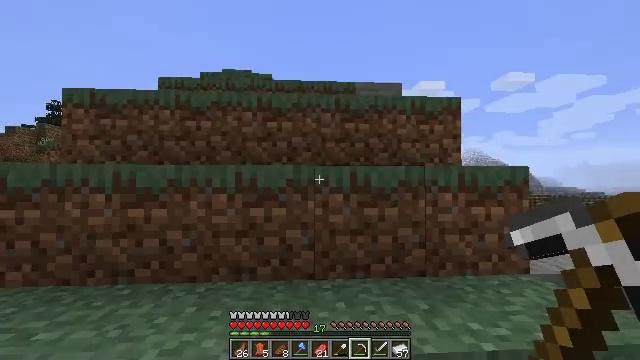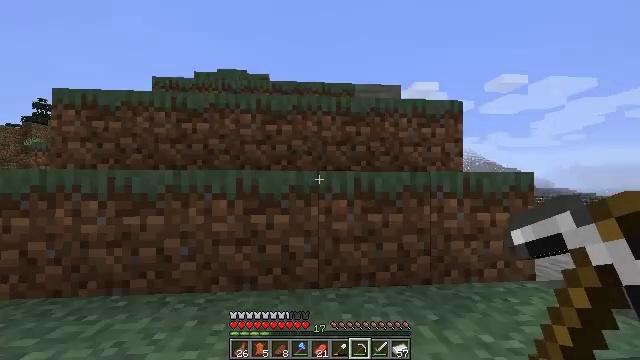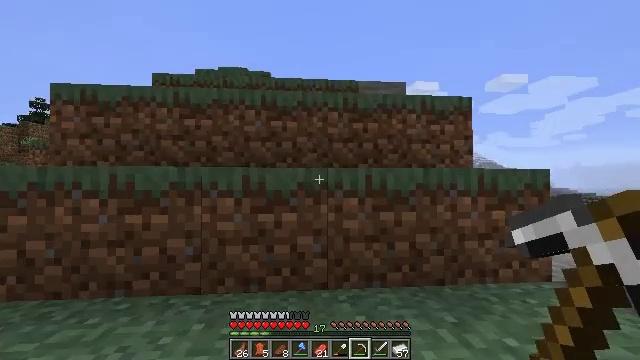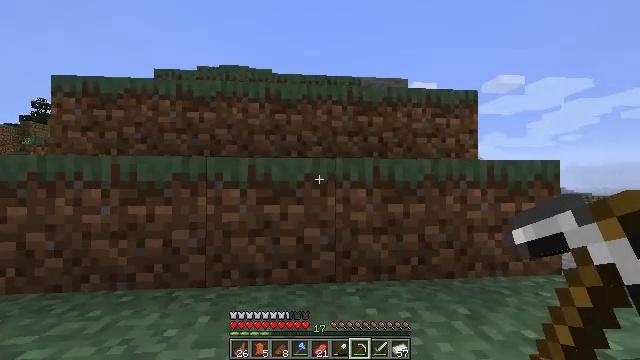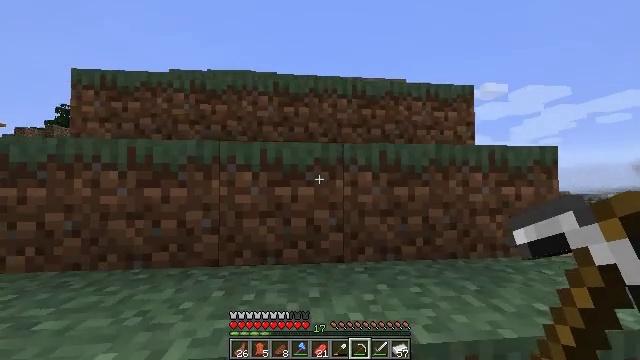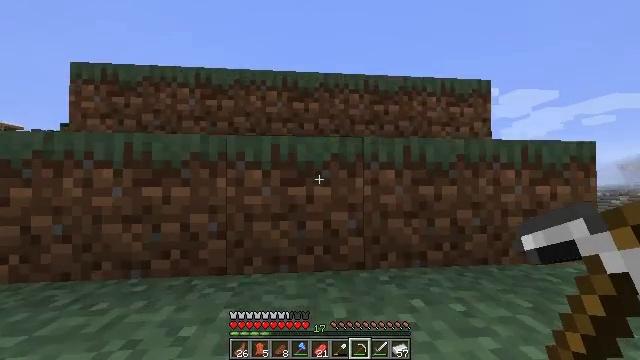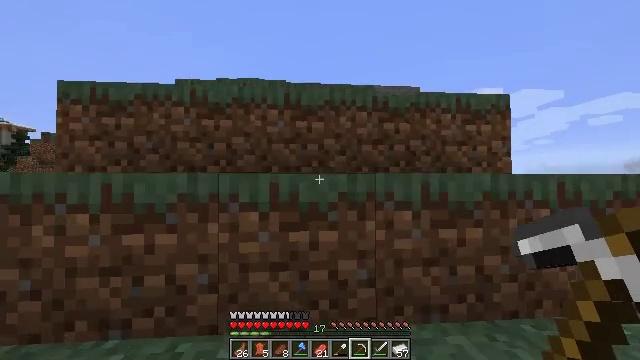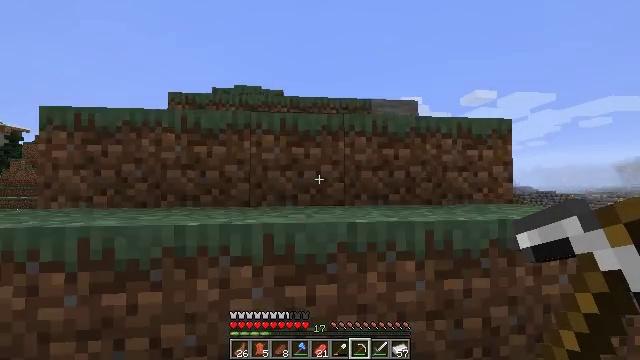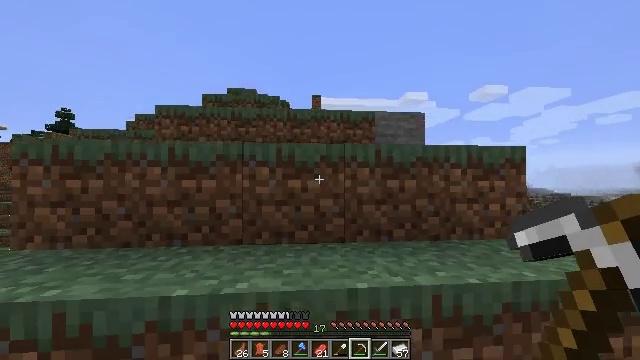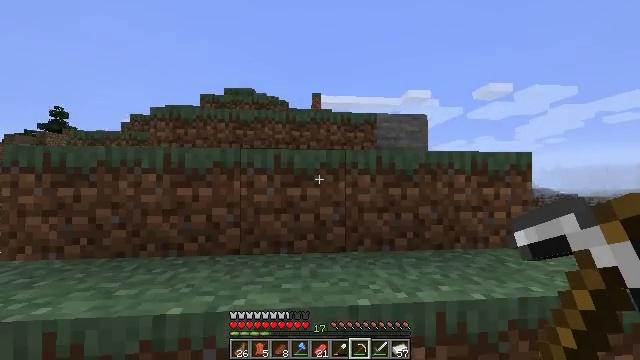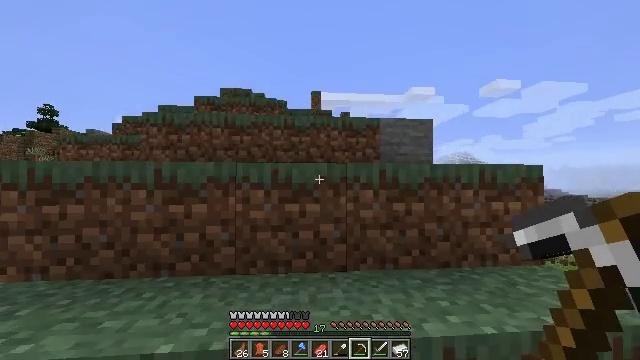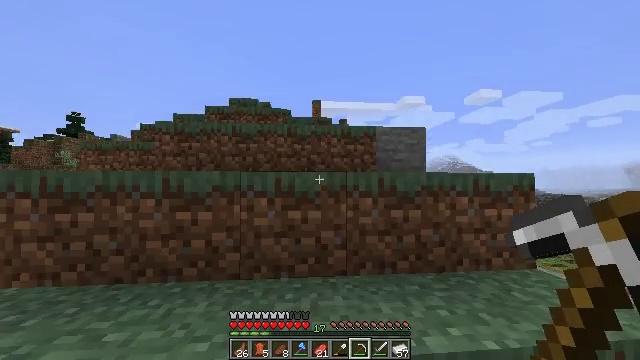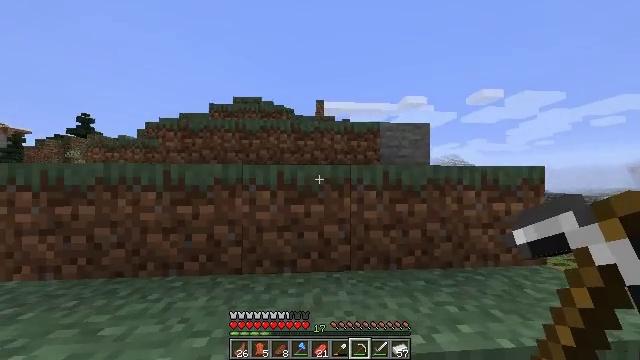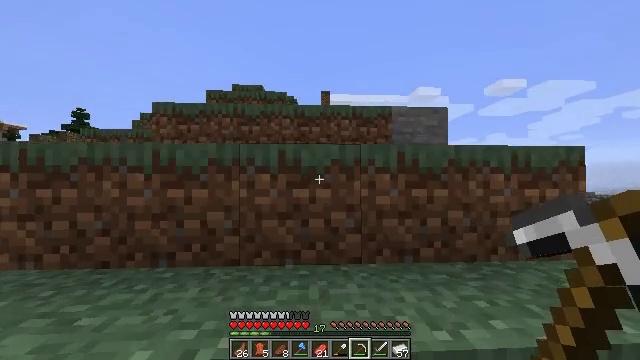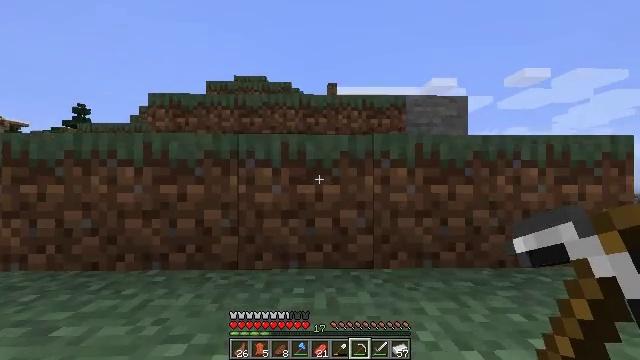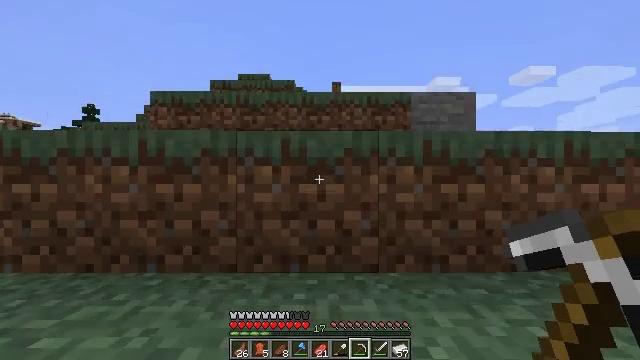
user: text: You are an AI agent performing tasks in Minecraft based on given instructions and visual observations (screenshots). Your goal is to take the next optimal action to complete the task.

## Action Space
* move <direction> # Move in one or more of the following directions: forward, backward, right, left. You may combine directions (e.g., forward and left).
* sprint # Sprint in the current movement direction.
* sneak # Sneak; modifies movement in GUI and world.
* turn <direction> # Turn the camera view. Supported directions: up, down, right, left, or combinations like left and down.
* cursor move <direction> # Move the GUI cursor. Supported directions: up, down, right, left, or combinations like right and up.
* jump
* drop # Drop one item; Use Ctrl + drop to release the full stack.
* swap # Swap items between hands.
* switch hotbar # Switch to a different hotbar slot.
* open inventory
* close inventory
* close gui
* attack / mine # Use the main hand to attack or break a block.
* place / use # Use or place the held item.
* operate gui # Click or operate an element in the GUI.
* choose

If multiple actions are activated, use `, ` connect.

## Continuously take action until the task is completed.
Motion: motion action
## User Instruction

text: Gather a pumpkin block.
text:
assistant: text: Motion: move forward, sprint, turn right, jump
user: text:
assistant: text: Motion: move forward, sprint, jump
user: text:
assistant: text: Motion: move forward, sprint, jump
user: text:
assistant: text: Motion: move forward, sprint, jump
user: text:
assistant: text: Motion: move forward, jump
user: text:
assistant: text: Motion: move forward, jump
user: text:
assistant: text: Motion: move forward, jump
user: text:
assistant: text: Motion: move forward, jump
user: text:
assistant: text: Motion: move forward, sprint, jump
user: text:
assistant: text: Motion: move forward, sprint, jump
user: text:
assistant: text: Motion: move forward, sprint, jump
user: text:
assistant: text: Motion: move forward, sprint, jump
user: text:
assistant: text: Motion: move forward, turn left, jump
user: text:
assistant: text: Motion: move forward, turn left, jump
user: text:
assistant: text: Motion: move forward, jump
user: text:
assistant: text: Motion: move forward, sprint, jump
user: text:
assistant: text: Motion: move forward, sprint, jump
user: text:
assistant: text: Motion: move forward, sprint, jump
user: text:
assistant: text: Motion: move forward, sprint, turn left, jump
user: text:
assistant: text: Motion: move forward, sprint, jump
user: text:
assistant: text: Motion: move forward, jump
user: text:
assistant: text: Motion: move forward, turn down, jump
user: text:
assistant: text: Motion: move forward, turn right and down, jump
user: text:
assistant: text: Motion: move forward, sprint, turn right and down, jump
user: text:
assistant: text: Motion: move forward, sprint, turn right and down, jump
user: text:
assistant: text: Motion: move forward, sprint, turn right and down, jump
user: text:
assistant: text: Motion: move forward, sprint, turn down, jump
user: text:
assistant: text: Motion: move forward, sprint, turn down, jump
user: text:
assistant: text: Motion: move forward, turn left and down, jump
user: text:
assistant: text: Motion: move forward, turn left and down, jump